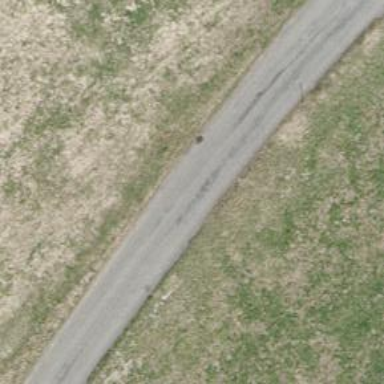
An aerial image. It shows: Unclassified road with asphalt surface.